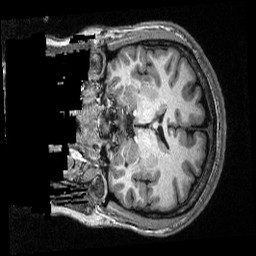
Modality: T1w
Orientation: coronal
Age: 29
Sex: female
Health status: ill
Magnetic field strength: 3 T
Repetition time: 2.53 s
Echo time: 0.00331 s